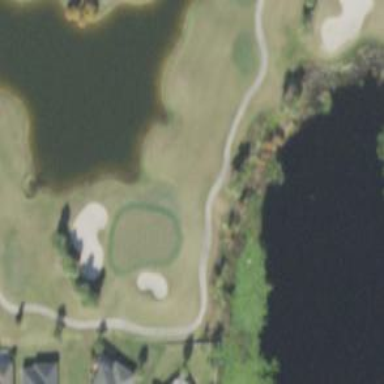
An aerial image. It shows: Path for golf carts.